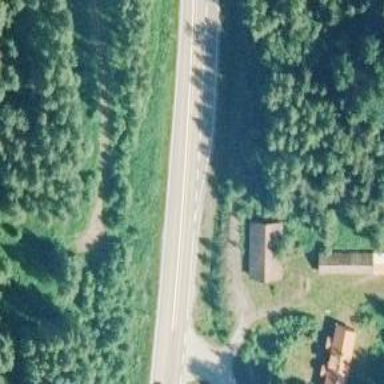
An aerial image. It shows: Service road.